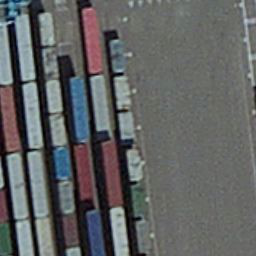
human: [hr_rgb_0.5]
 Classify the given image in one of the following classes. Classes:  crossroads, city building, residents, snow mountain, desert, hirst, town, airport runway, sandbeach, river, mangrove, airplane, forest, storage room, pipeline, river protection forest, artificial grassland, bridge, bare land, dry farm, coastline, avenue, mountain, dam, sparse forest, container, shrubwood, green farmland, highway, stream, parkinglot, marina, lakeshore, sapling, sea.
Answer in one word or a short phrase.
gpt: container